Field crop: maize
Growth stage: 2
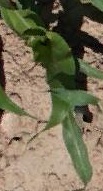
Species: maize